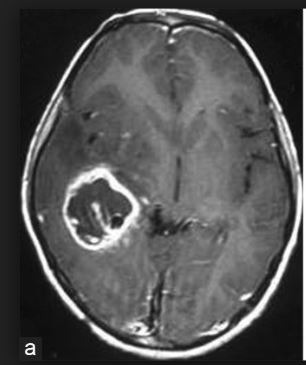
Label: meningioma